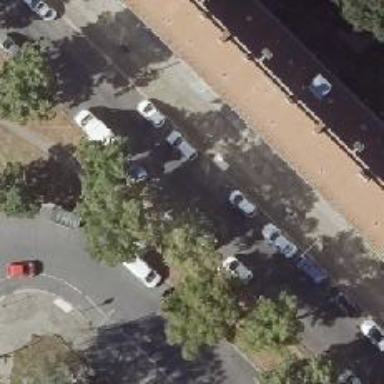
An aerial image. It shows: Unmarked road crossing.